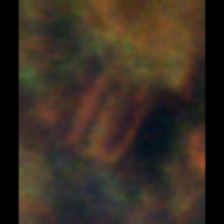
Taxon: Diatom_aggregate
Group: Diatoms